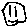
Label: smiley face